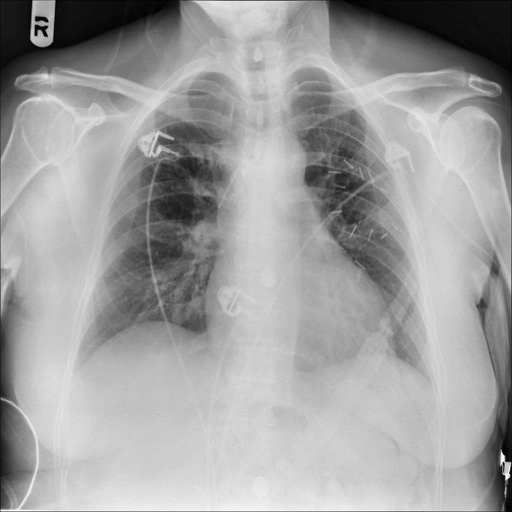
Finding: NORMAL